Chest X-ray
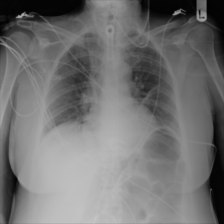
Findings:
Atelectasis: positive
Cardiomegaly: negative
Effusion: negative
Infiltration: negative
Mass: negative
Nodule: negative
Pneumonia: negative
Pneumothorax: negative
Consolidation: negative
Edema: negative
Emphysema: negative
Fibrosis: negative
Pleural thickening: negative
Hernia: negative